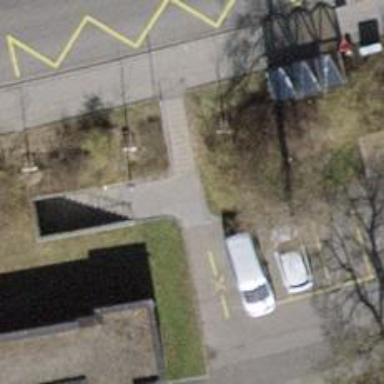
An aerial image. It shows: Road with steps.